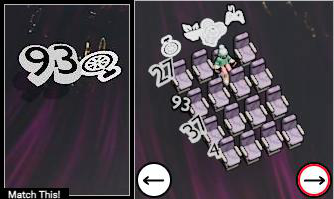
Task: seats
Answer: no